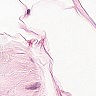
Metastatic tissue present: no